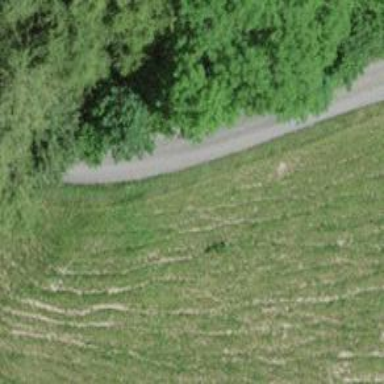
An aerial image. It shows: Well-maintained track road with grade 1 tracktype.